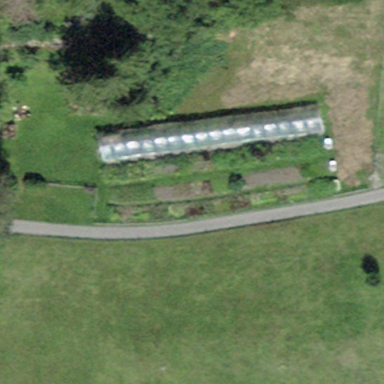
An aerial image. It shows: Garden that is leisure land.